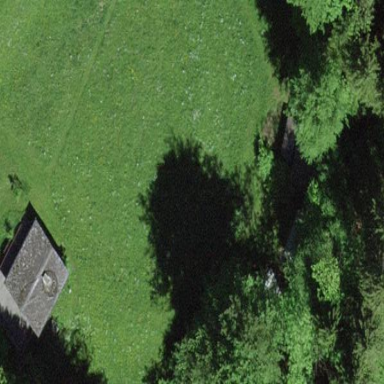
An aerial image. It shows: Beautiful meadow.